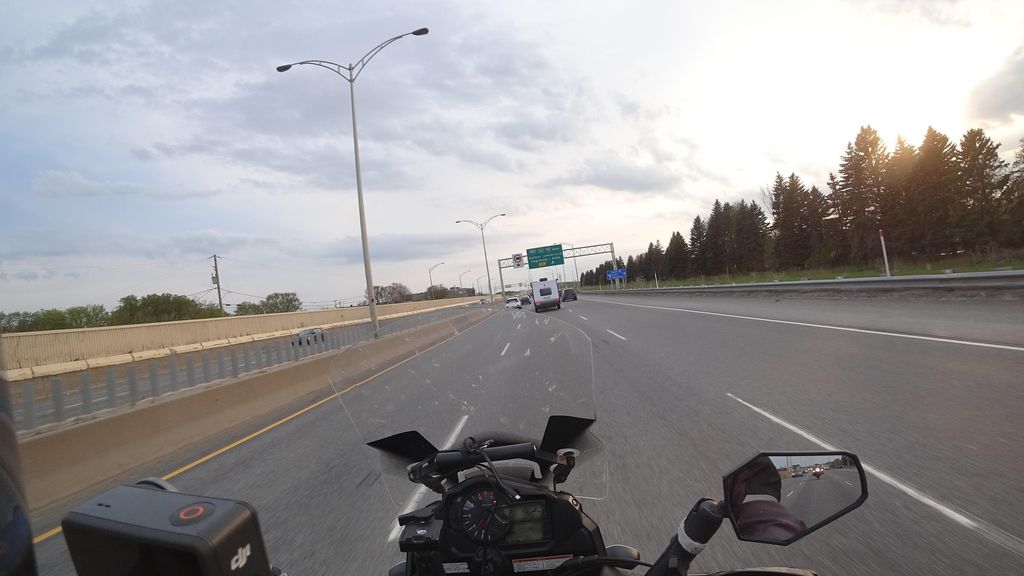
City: quebec_city